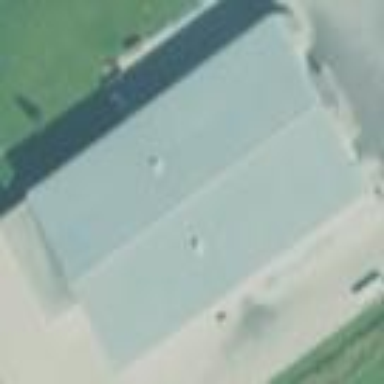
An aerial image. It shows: Industrial building.